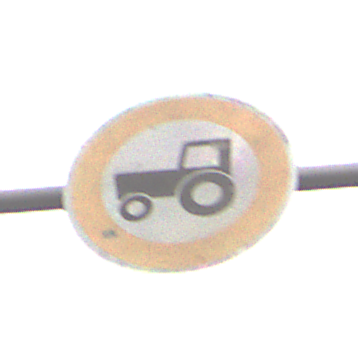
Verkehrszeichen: VerbotKraftfahrzeugeZuegeNichtSchneller25
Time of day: MorningAfternoon
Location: Outdoor (Nature)
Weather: Overcast
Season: NotSpecified
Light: Natural